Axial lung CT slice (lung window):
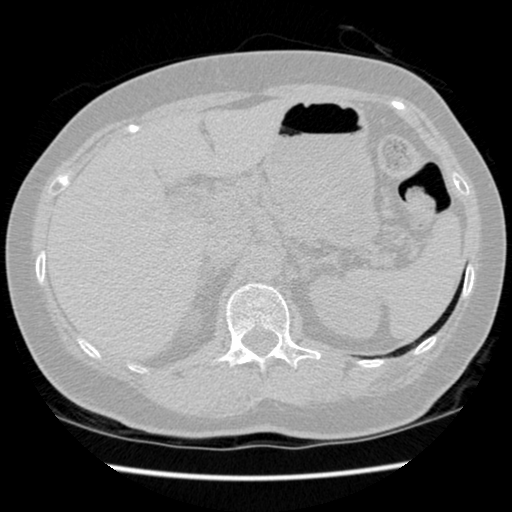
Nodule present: no